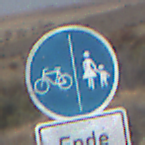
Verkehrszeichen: GetrennterRadUndGehwegRadwegLinks
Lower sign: HinweisDurchVerbaleAngabe2
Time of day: Midday
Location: Outdoor (Nature)
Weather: Clear
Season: NotSpecified
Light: Natural